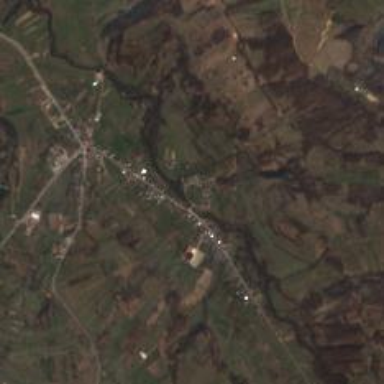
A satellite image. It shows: Village.